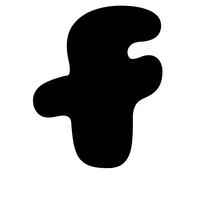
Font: Gluten_Black